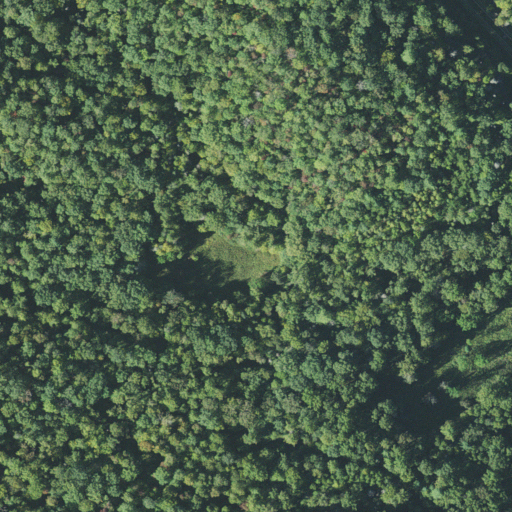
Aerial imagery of valley in North Carolina named Perry Cove containing deciduous forest, mixed forest, and open development